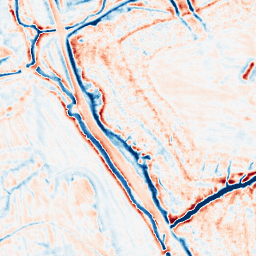
Category: edge_preserving
Decomposition family: bilateral
Decomposition parameters: d: 15
sigma_color: 100
sigma_space: 50
Upsampling method: sinc_blackman
Upsampling parameters: scale: 8
kernel_size: 16
Upsampling scale: 8